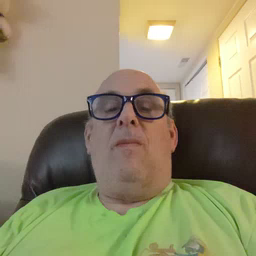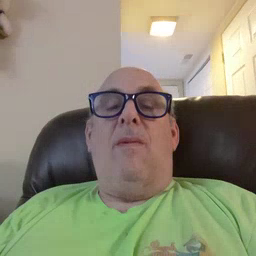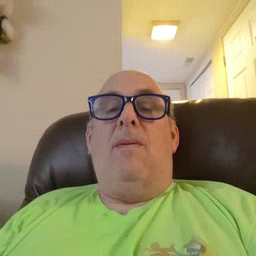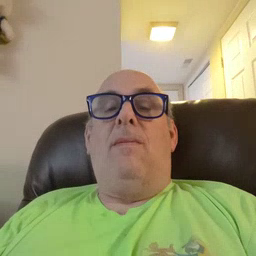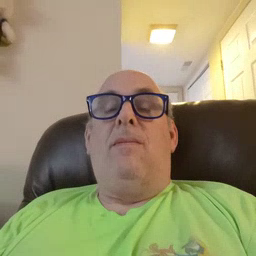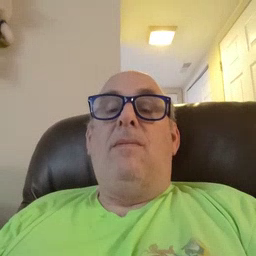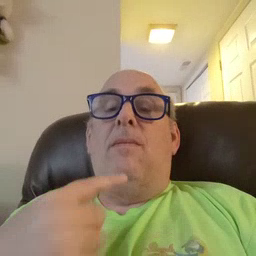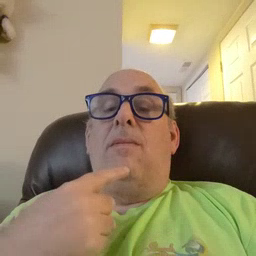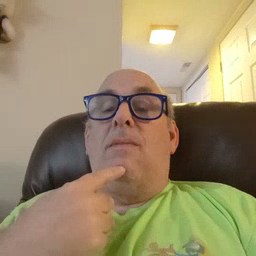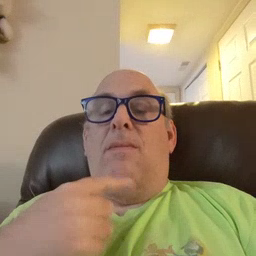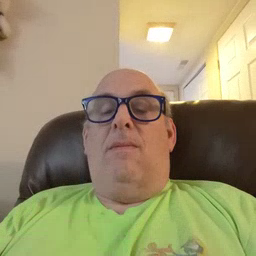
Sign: chin